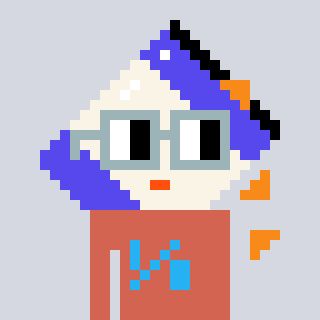
a pixel art character with square dark gray glasses, a chips-shaped head and a peachy-colored body on a cool background